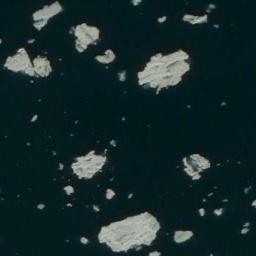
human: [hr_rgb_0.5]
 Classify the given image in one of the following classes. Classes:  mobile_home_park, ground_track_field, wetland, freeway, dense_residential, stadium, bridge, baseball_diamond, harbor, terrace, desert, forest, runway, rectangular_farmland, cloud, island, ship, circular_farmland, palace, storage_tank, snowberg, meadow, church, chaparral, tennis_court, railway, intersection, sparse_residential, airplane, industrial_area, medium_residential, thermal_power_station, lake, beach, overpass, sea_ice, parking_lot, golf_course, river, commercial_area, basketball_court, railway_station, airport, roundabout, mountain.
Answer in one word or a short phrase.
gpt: sea_ice